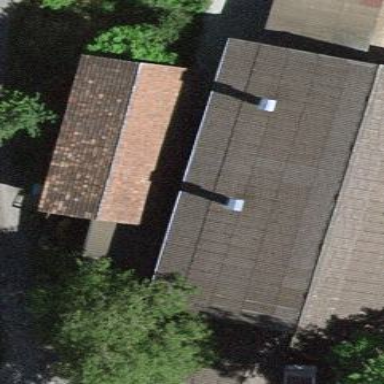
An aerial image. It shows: Rural barn.